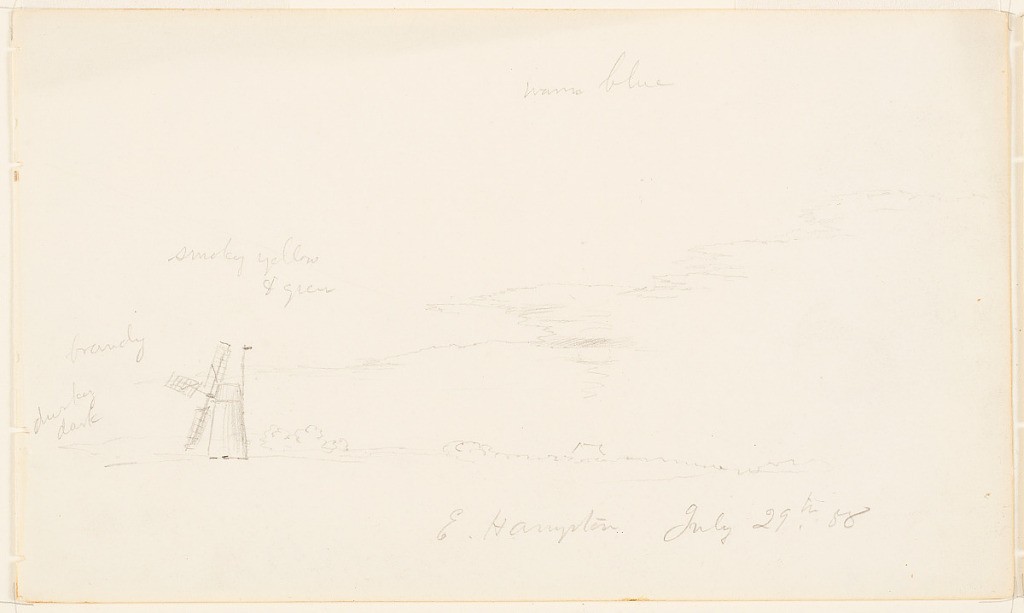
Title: Windmill in East Hampton, New York
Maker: Frederic Edwin Church, American, 1826–1900
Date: July 29, 1858
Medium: Graphite on white wove paper; verso: graphite
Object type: drawing
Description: Landscape sketch showing a view of a windmill near the coast of Long Island in East Hampton, New York. Situated in the middle distance at left, the windmill inhabits relatively flat terrain with low-lying vegetation. Above, hazy clouds hang in the sky.

Verso: One portion of a panorama showing billowing cirrus clouds off the coast of Long Island near East Hampton, New York.